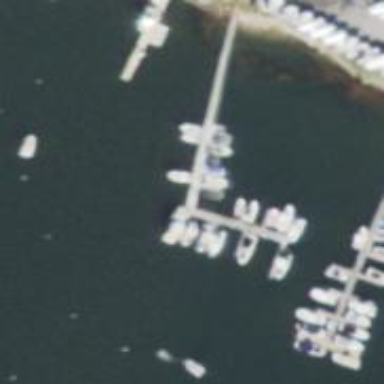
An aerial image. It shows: Commercial mooring pier.